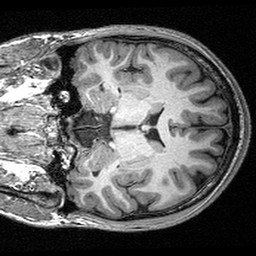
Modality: T1w
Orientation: coronal
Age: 18
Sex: male
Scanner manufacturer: siemens
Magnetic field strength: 3 T
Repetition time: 2.53 s
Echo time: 0.00309 s